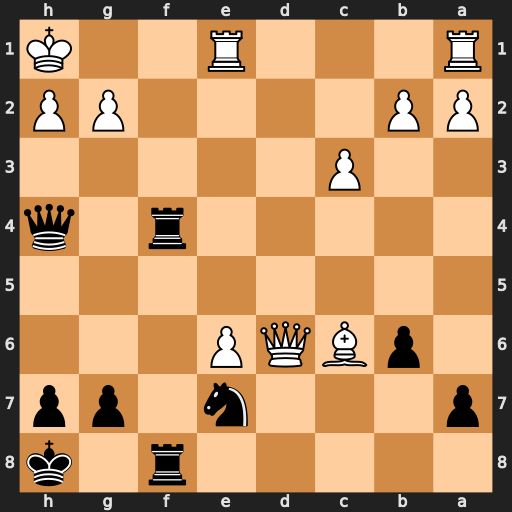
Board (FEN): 5r1k/p3n1pp/1pBQP3/8/5r1q/2P5/PP4PP/R3R2K
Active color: b
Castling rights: -
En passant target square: -
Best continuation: Qxe1+ Rxe1 Rf1+ Rxf1 Rxf1#